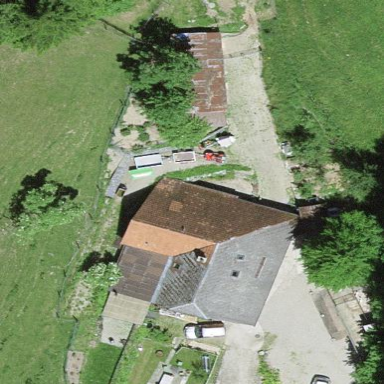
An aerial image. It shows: Farm building.